Question: The picture describes a maze problem, where green is the starting position and red is the end point. Find the length of the shortest path.
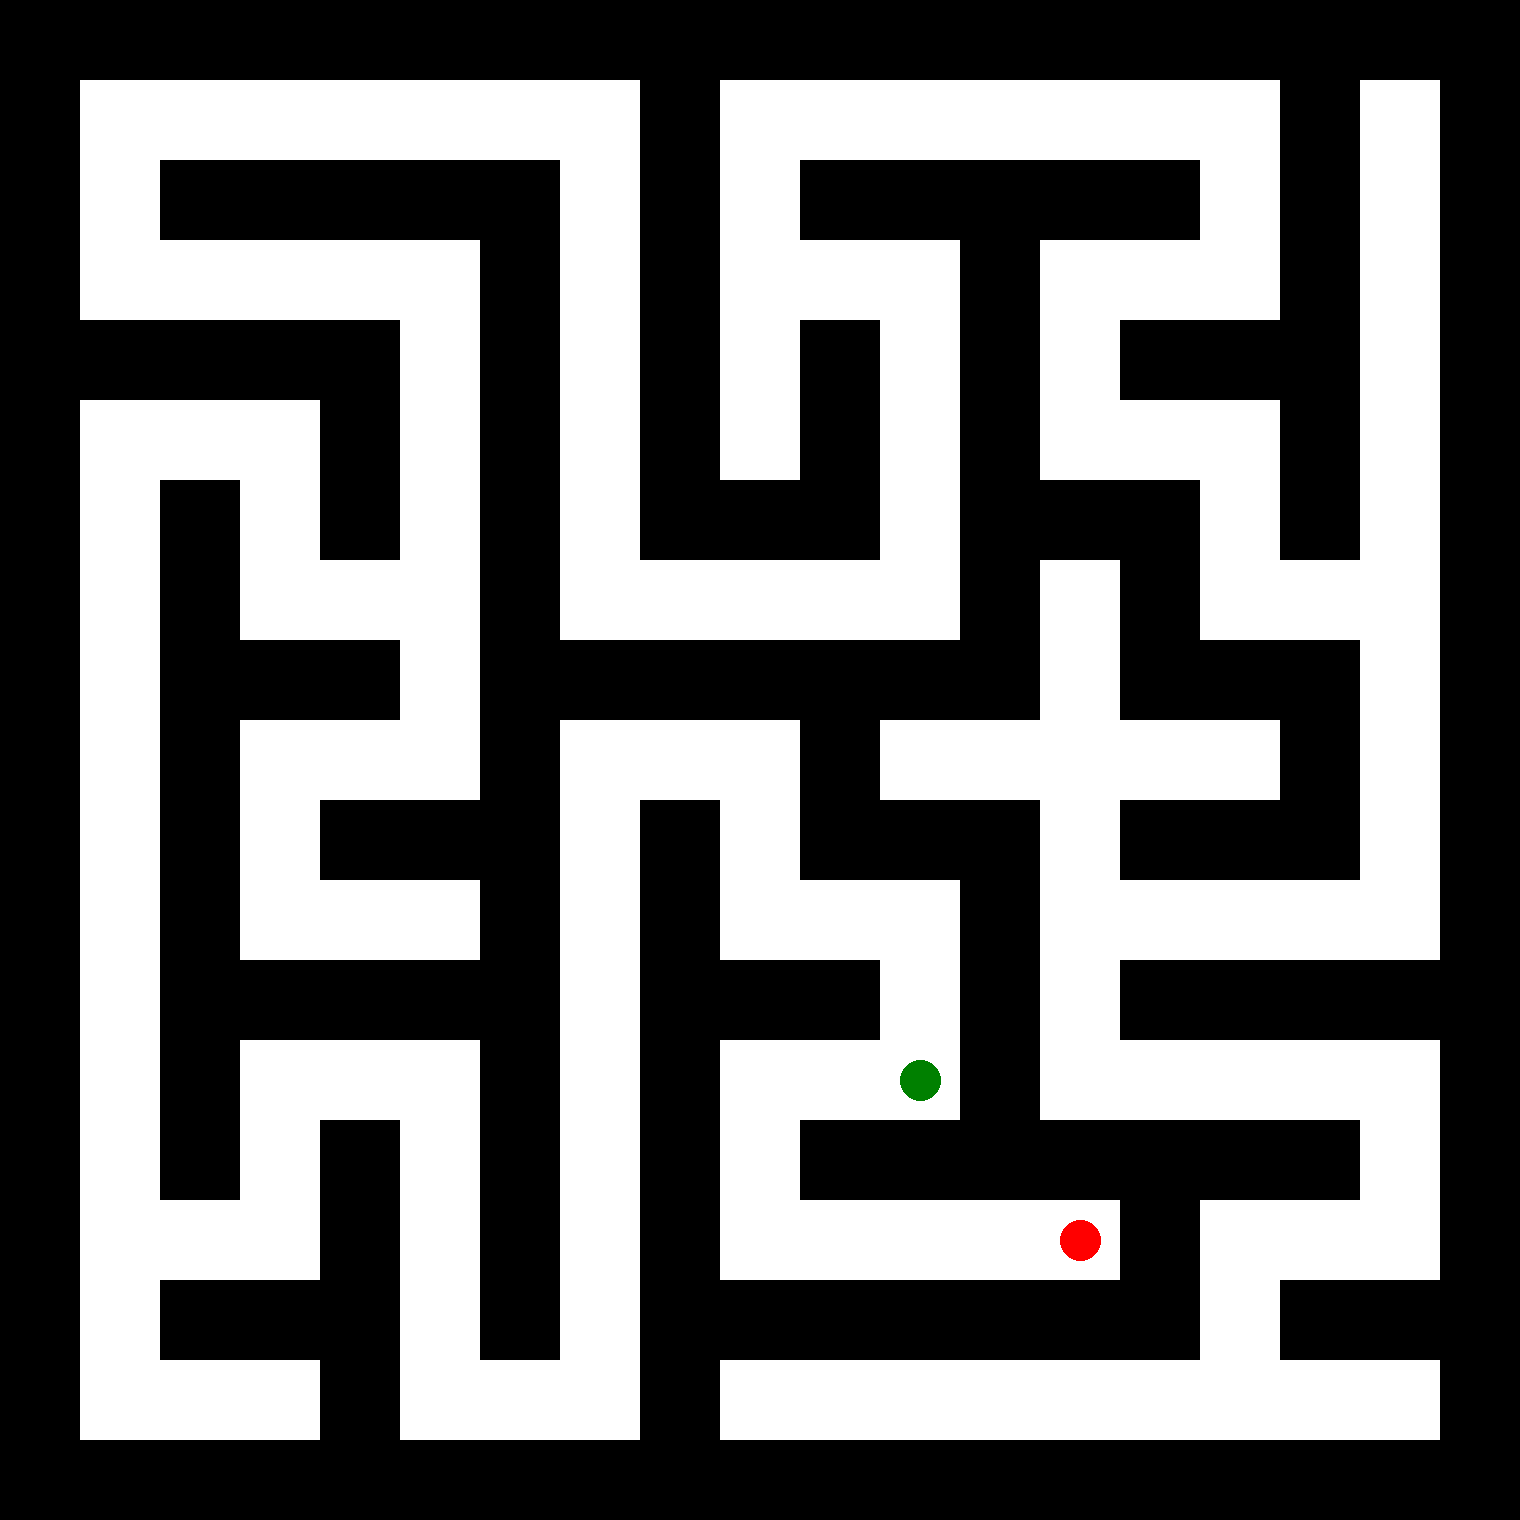
Answer: 8